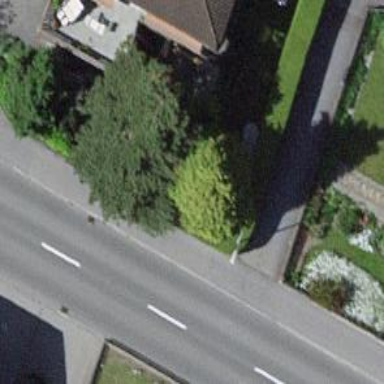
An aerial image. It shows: Hedge barrier.